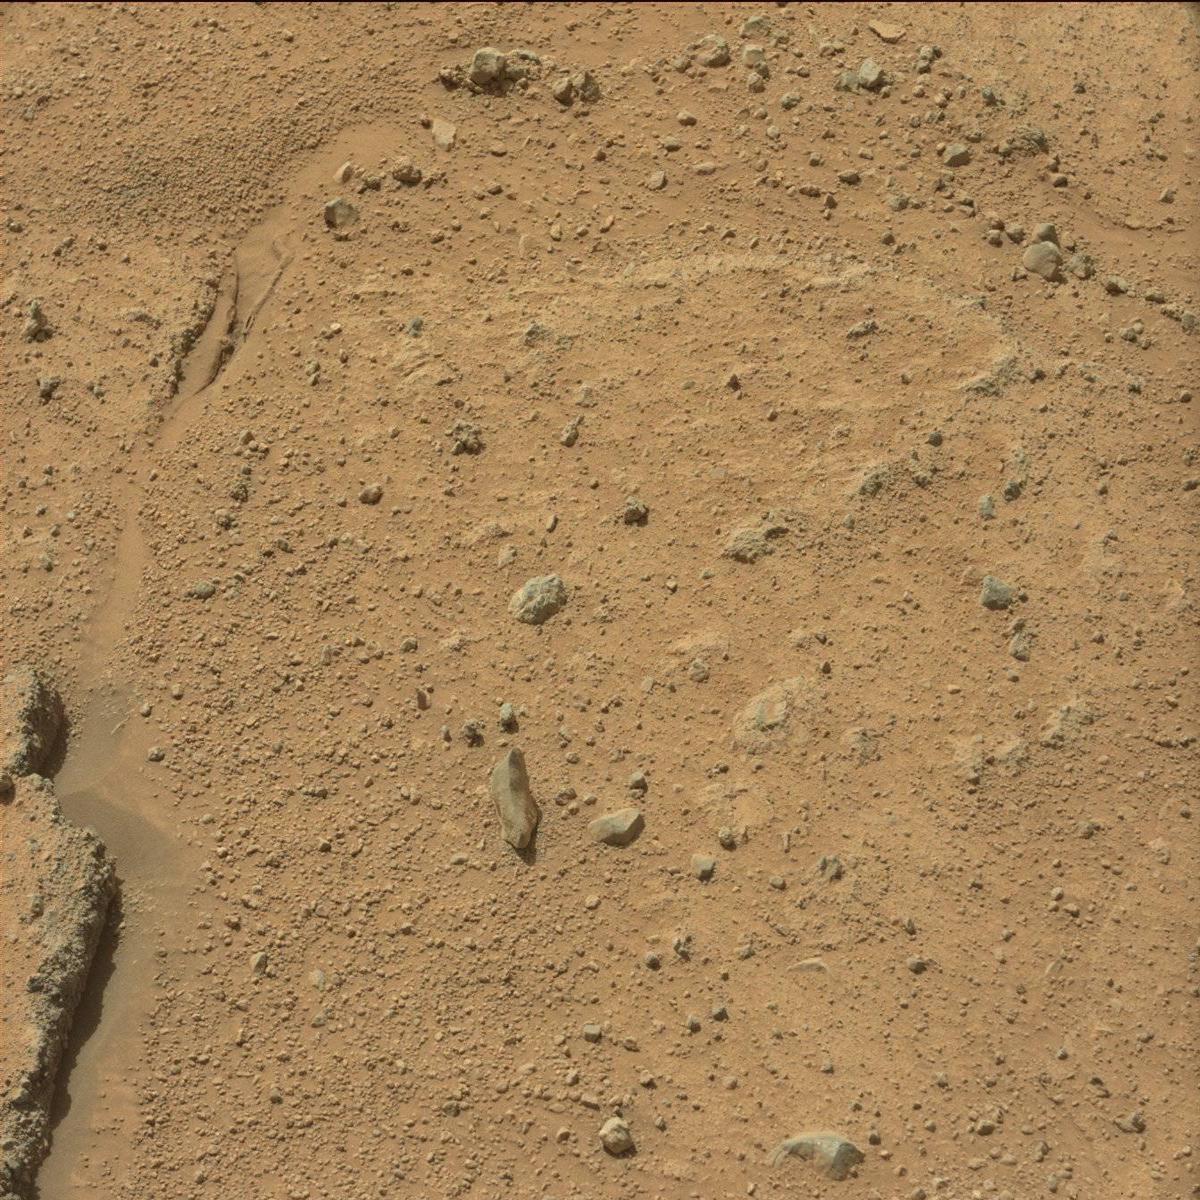
Terrain classes present: Bedrock, Rock, Sand / Soil